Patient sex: M
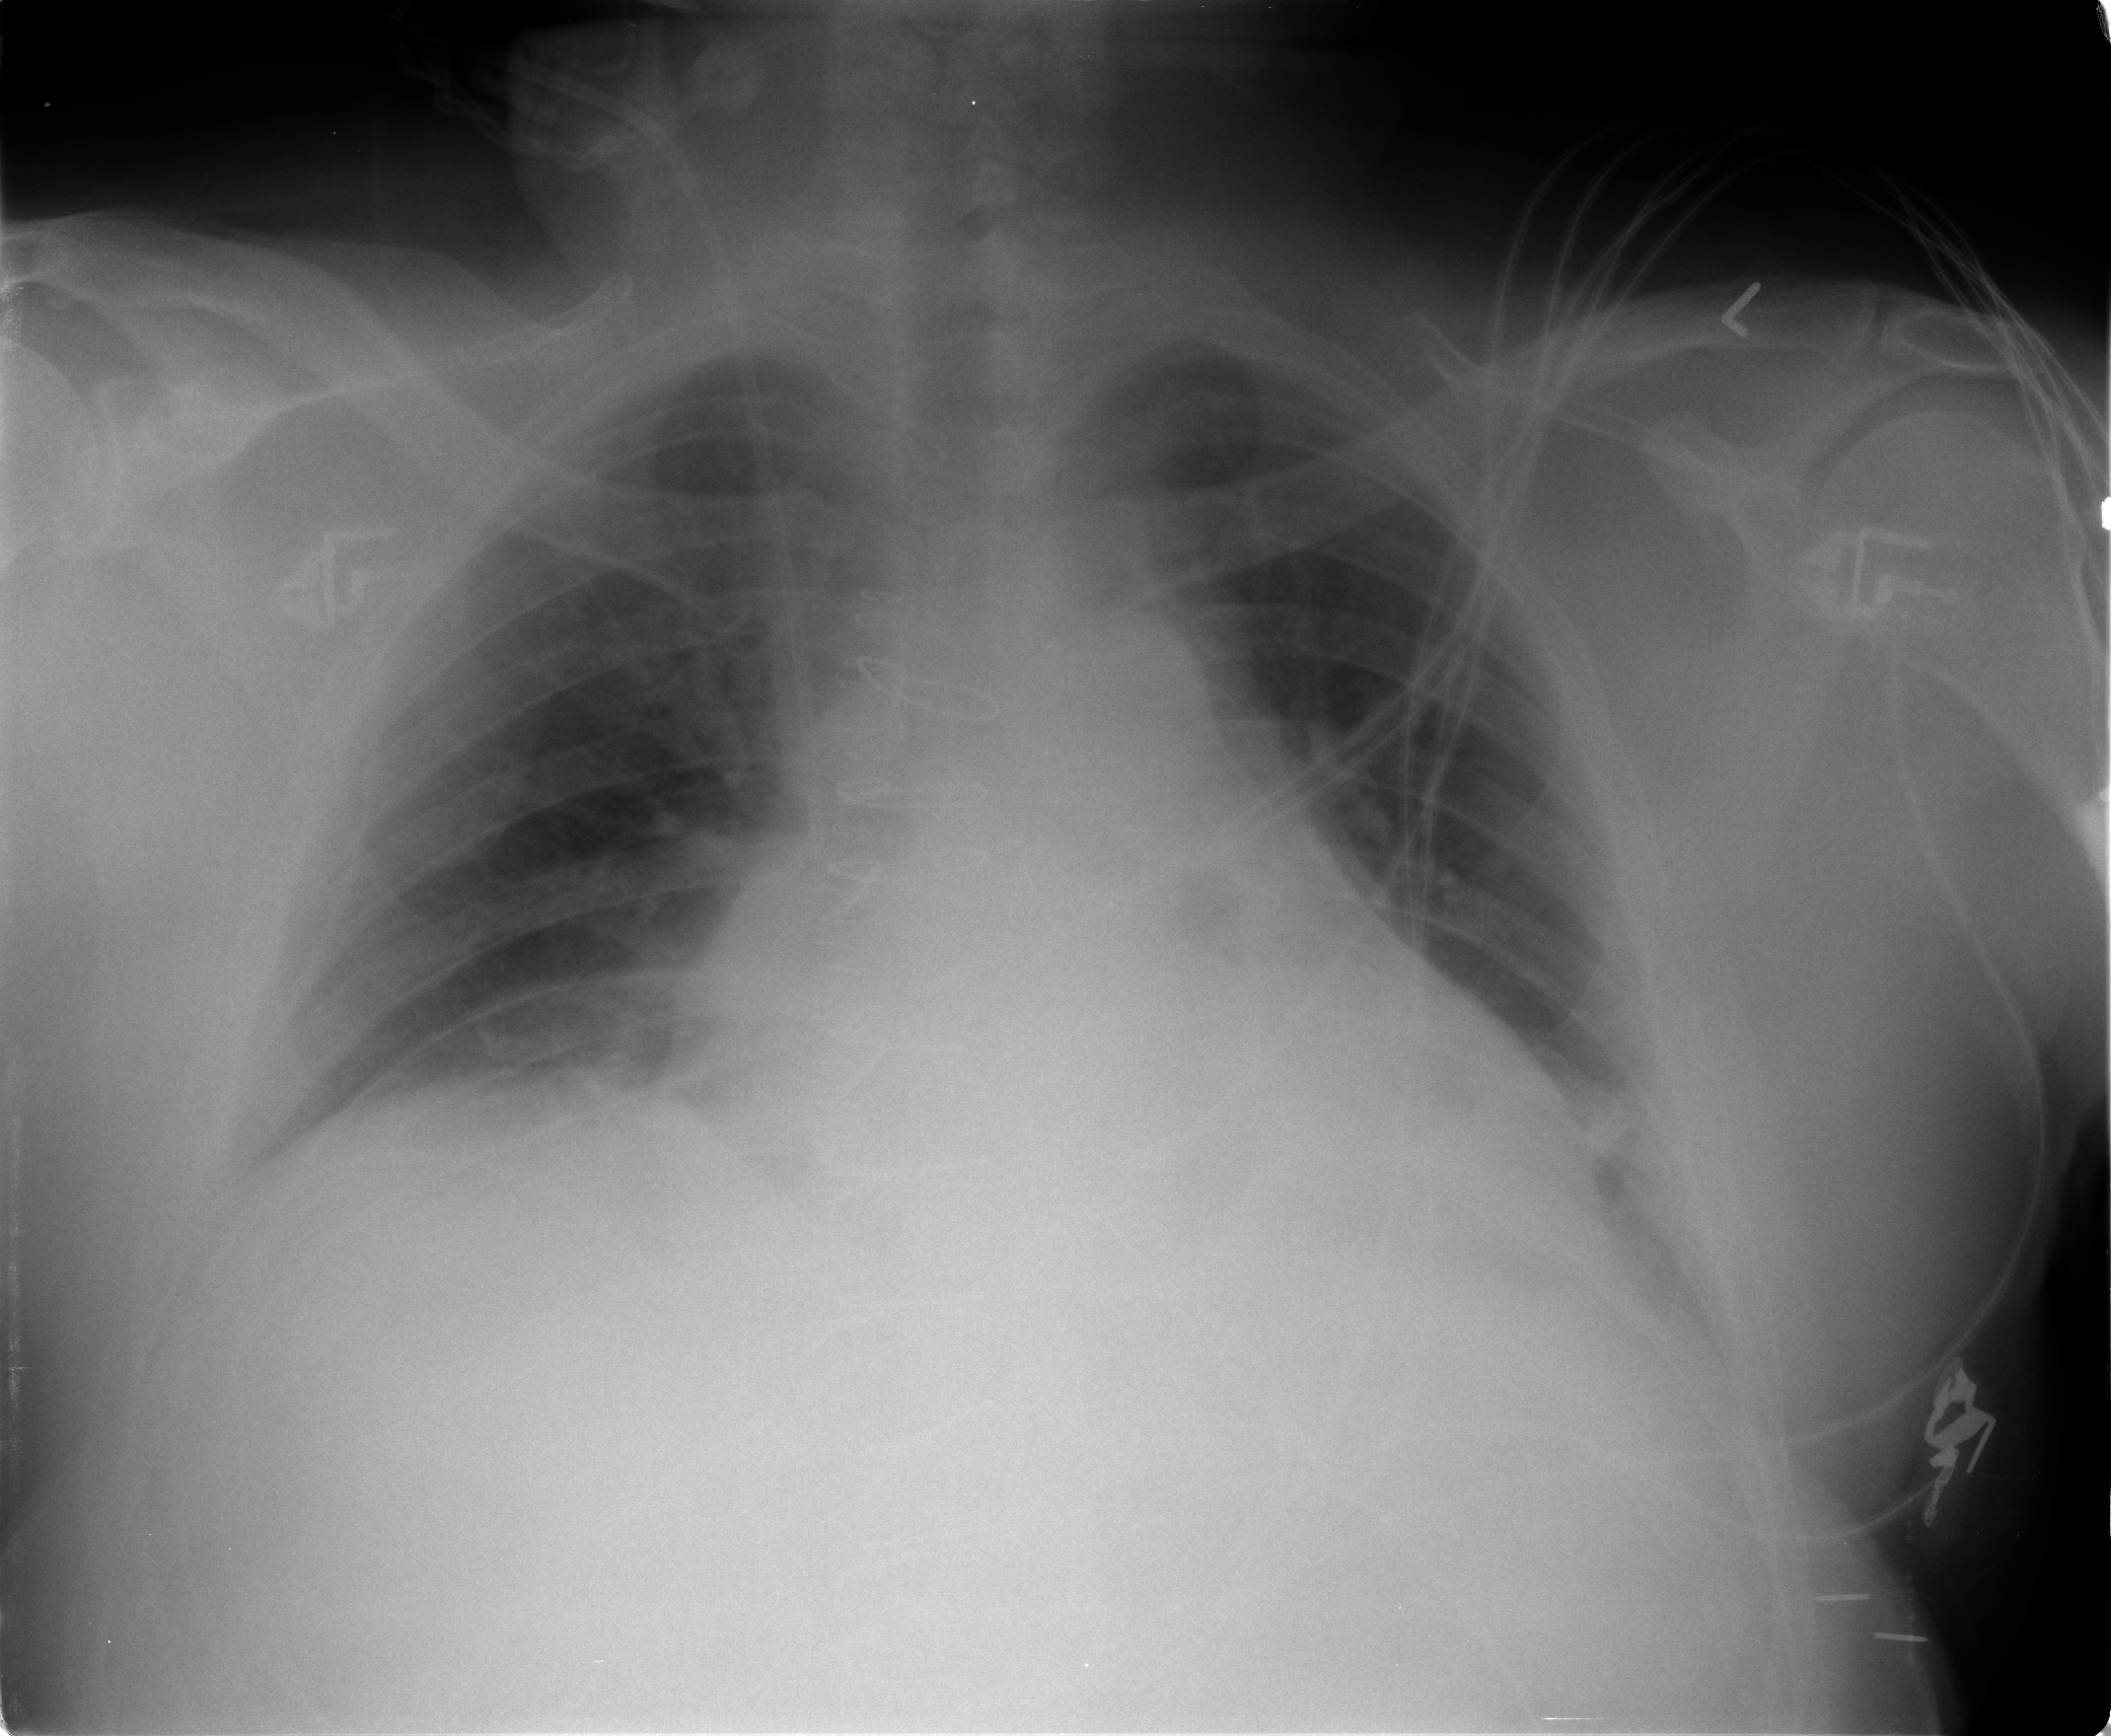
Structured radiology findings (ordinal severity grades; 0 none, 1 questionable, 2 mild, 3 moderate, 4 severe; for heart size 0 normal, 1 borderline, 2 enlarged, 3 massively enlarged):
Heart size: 2
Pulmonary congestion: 0
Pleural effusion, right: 1
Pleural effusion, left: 1
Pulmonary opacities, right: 0
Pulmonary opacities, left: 0
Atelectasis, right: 1
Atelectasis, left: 2